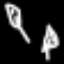
Label: leaf